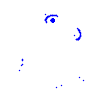
Particle: electron